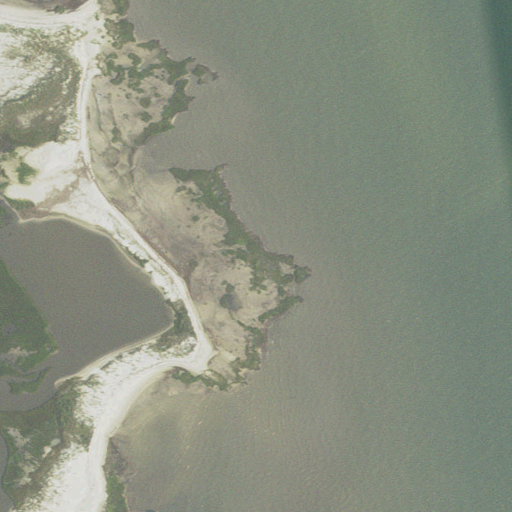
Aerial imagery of cape in Virginia named Plumtree Point containing open water, herbaceous wetlands, barren land, and grassland